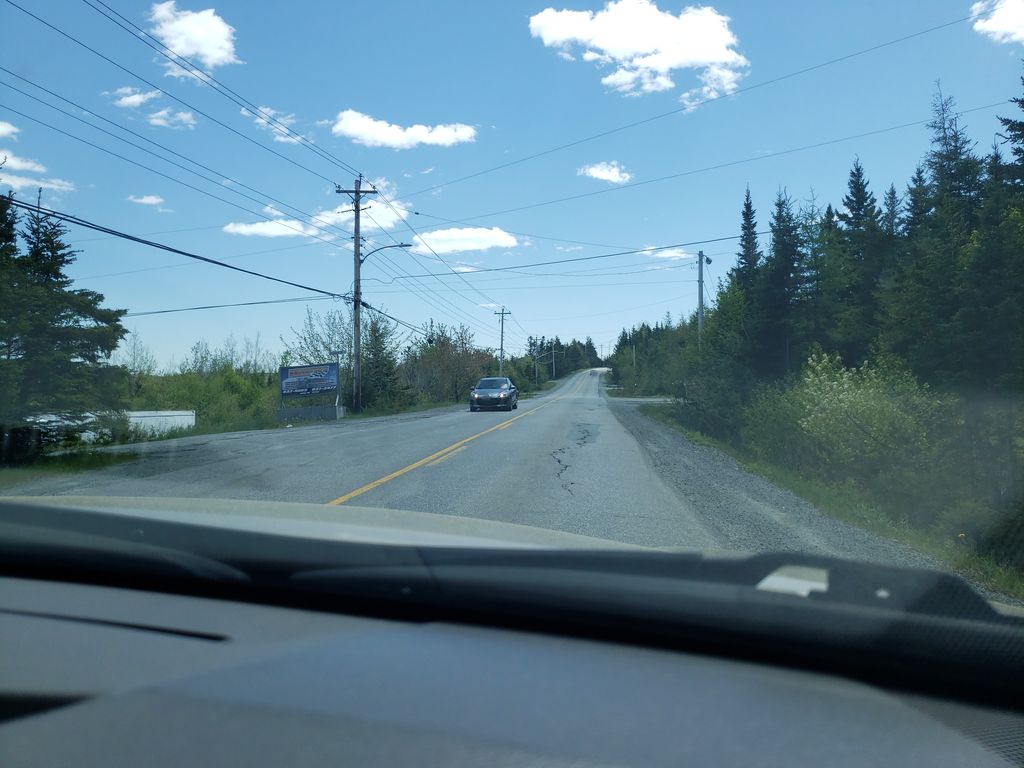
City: halifax